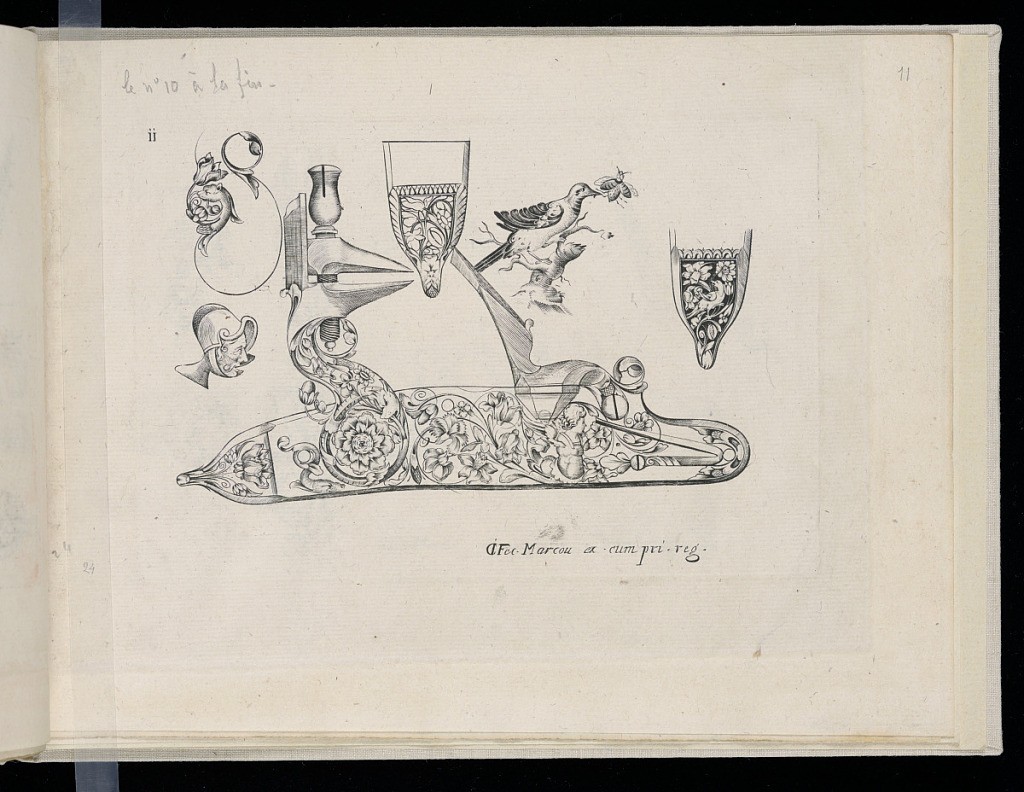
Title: Designs for Gun Parts and Ornament
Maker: François Marcou, French, 1595 – 1660
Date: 1657
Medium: Engraving on laid paper
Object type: Print
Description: Designs for gun parts (flintlock and ornament) decorated with grotesque ornament, flowers, terminal figure putto wearing armor and wings, birds, an insect, head of a man in a helmet, scrolling foliate, scrolling leaves (rinceaux), and fleurons. The plate is signed and numbered.